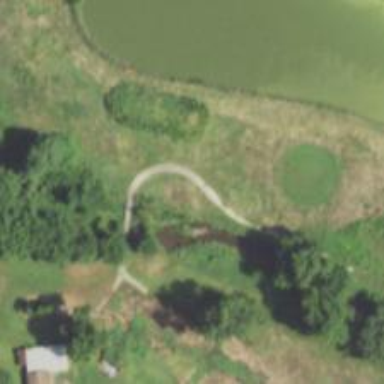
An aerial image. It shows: Path designed for golf carts.